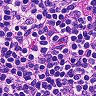
Metastatic tissue present: no